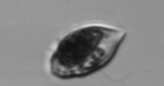
Label: Amphidinium